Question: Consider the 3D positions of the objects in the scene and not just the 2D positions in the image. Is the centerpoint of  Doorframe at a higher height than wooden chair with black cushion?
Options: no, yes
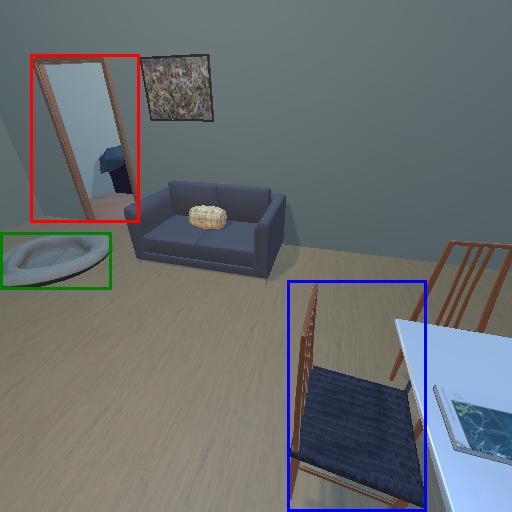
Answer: no